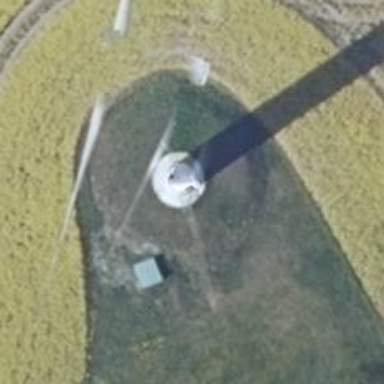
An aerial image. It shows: Wind turbine generator that utilizes wind as its source for generating electricity. It is of the horizontal axis type.